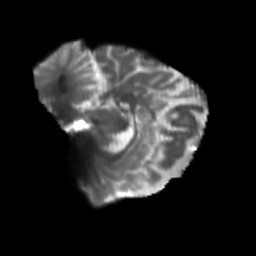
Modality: T2w
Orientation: sagittal
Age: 40
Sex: female
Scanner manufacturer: siemens
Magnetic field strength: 3 T
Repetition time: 5.25 s
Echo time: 0.08 s